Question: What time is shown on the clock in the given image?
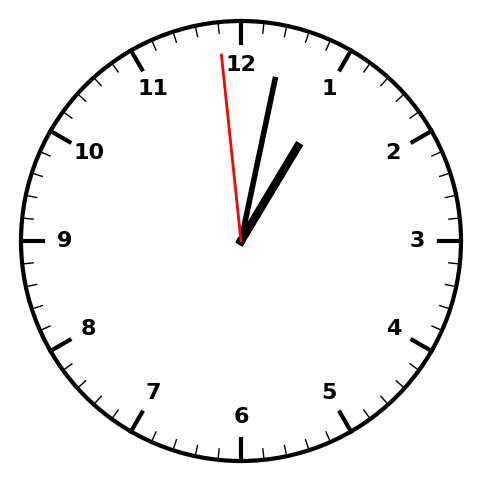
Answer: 01:01:59